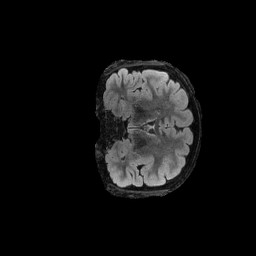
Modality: FLAIR
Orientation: coronal
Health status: ill
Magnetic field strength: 3 T